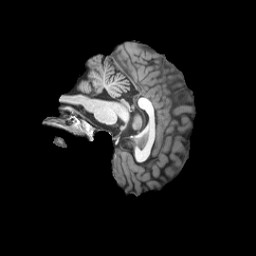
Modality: T1w
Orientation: sagittal
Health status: healthy